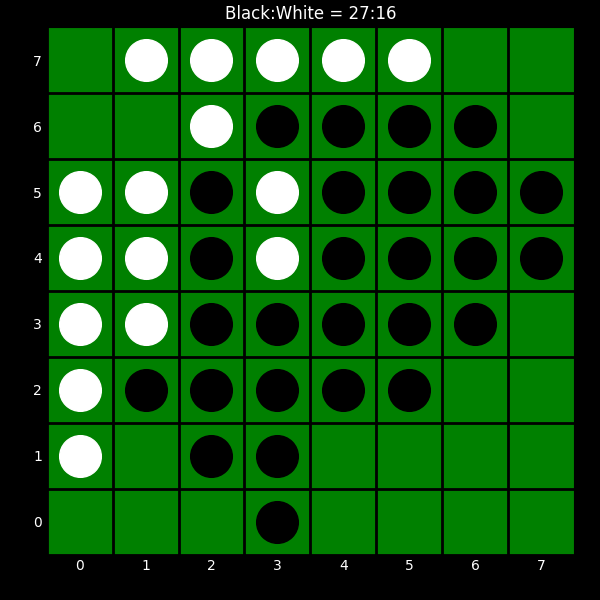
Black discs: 27
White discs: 16